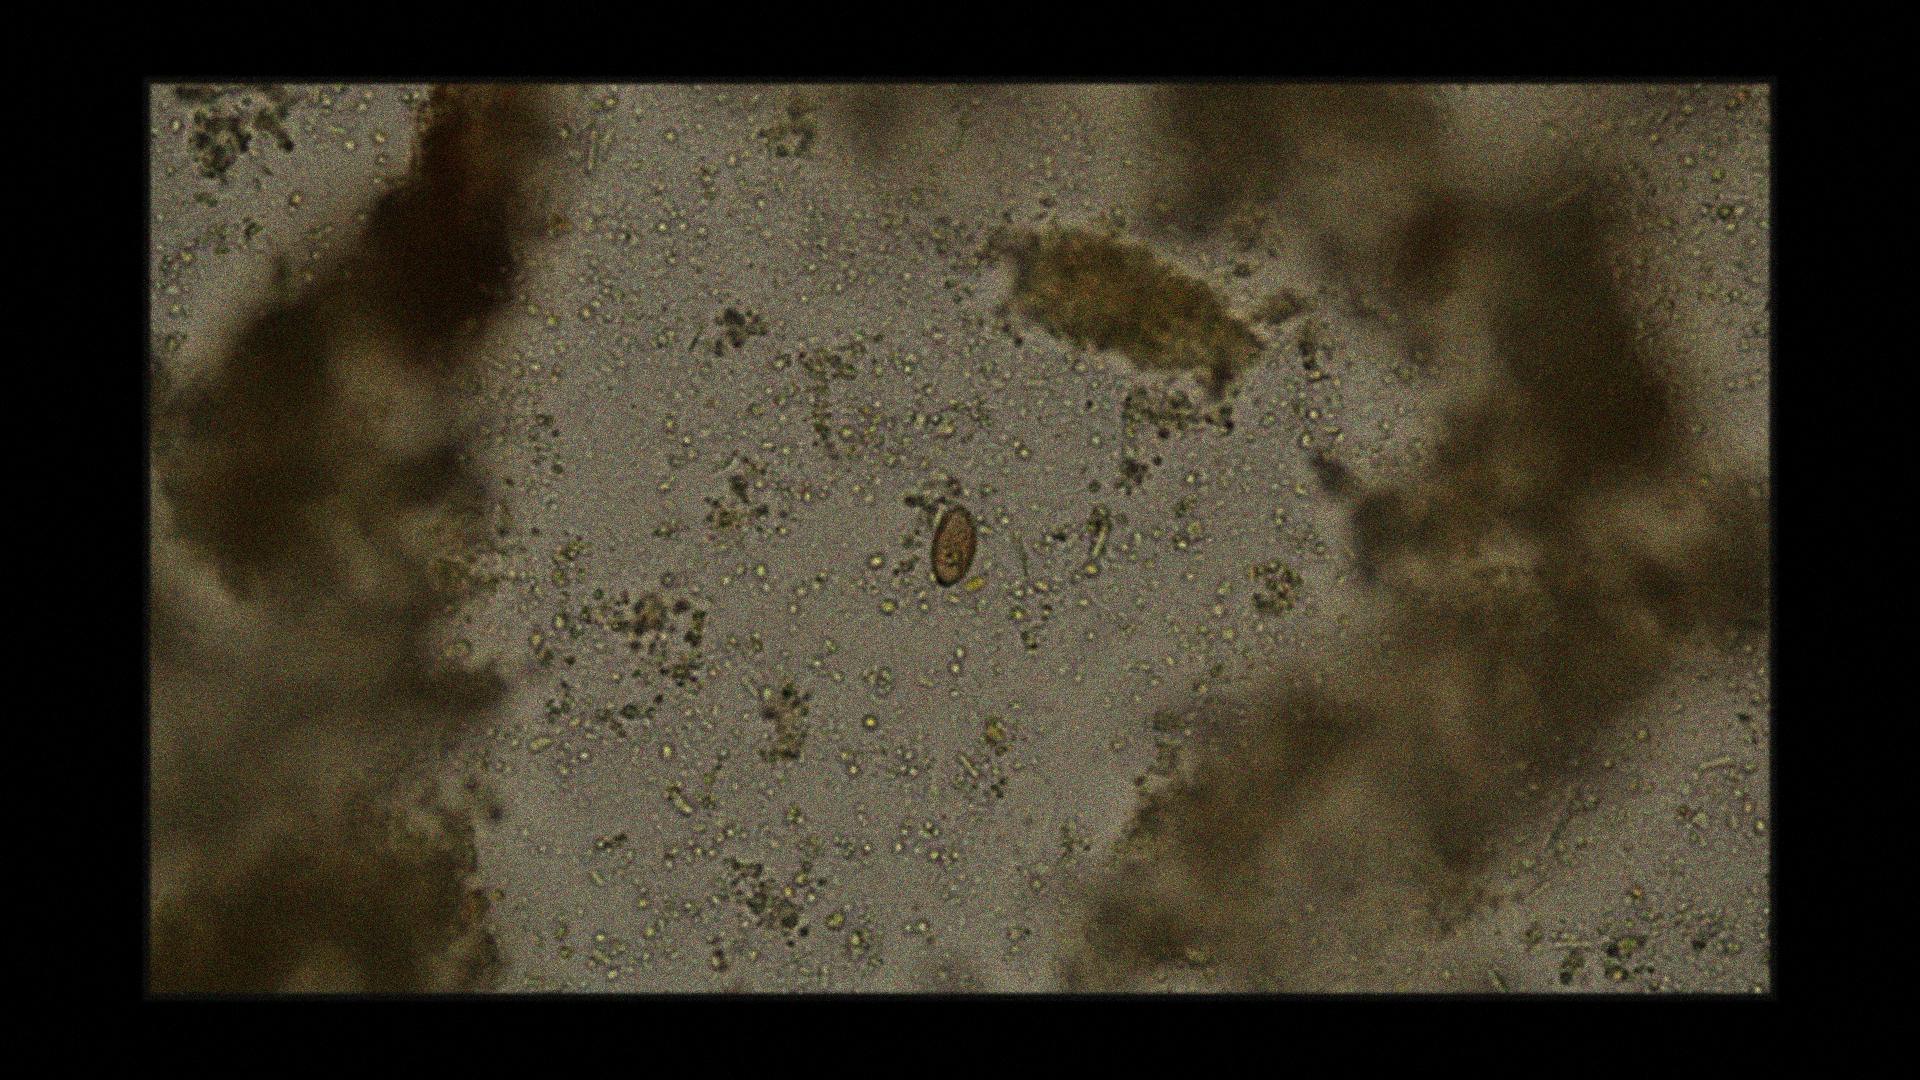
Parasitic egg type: Opisthorchis viverrine